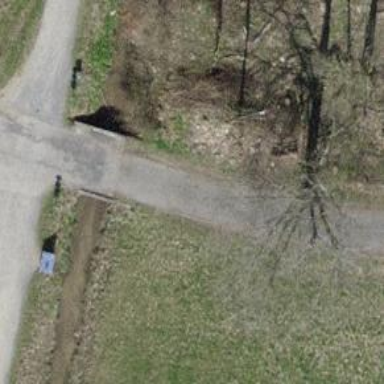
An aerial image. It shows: Bench.